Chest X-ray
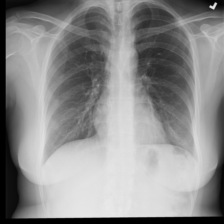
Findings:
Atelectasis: negative
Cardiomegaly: negative
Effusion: negative
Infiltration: negative
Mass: negative
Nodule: negative
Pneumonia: negative
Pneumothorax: negative
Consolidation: negative
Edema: negative
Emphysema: negative
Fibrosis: negative
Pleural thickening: negative
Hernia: negative